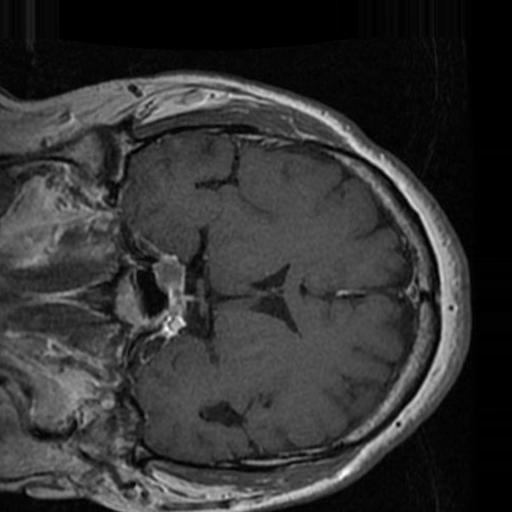
Label: brain_tumor